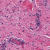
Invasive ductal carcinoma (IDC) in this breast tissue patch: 0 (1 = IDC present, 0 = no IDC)